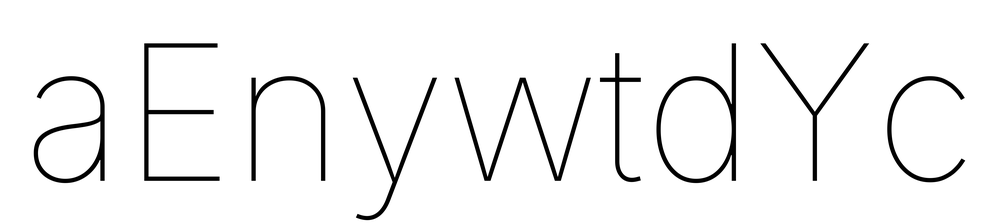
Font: Inter_Thin